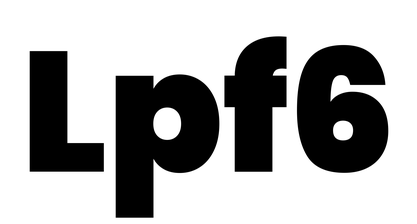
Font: Poppins-Black